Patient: sex M, age 79
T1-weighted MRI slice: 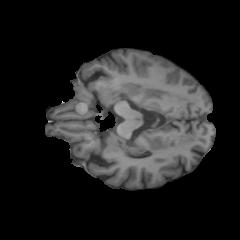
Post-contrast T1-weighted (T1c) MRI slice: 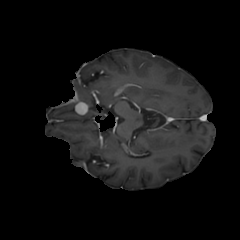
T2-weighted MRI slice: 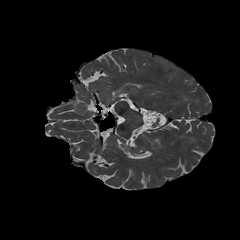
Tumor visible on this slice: no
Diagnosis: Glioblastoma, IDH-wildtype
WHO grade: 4